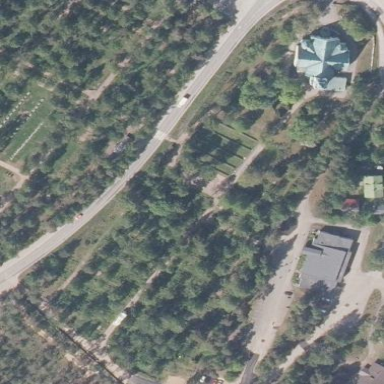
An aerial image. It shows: Graveyard.